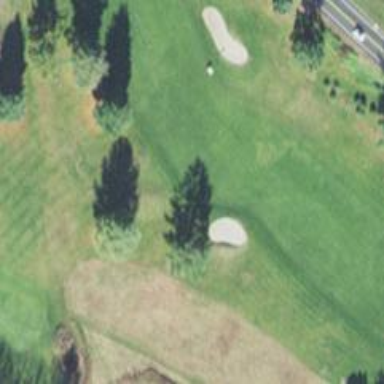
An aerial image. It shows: View of golf hole.